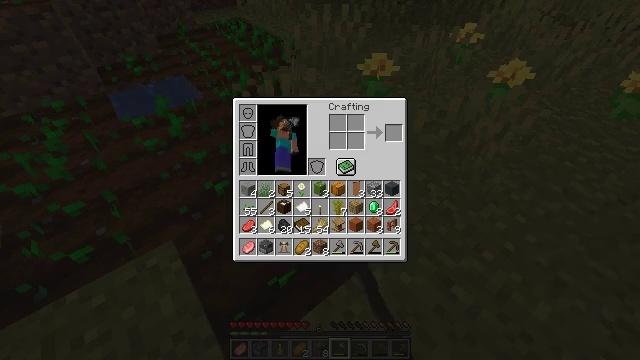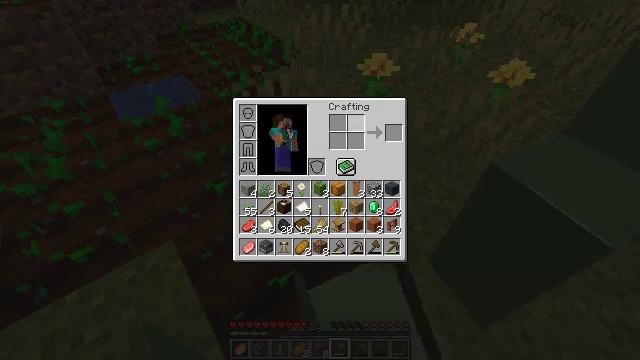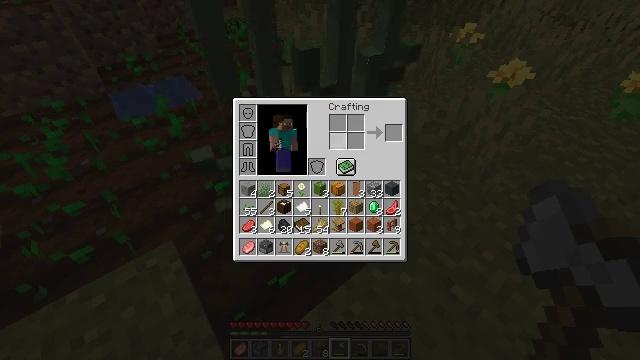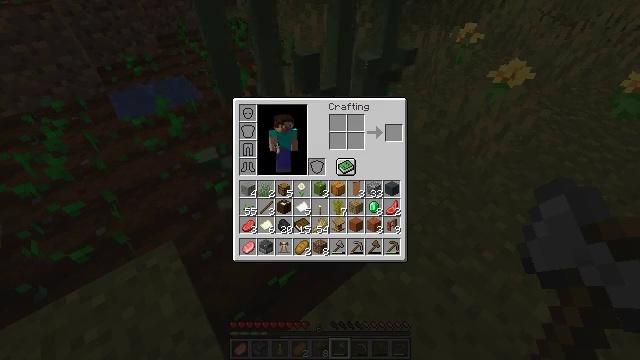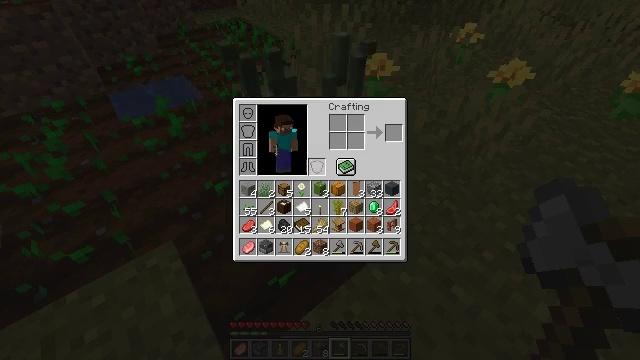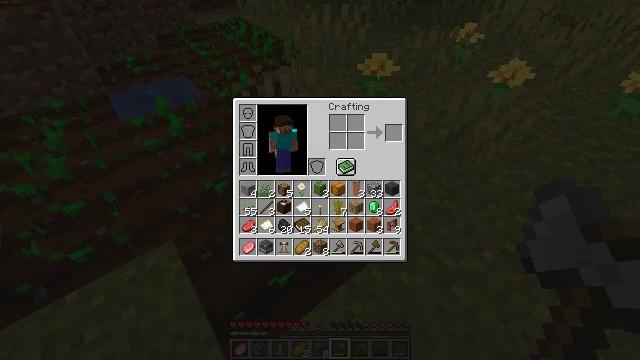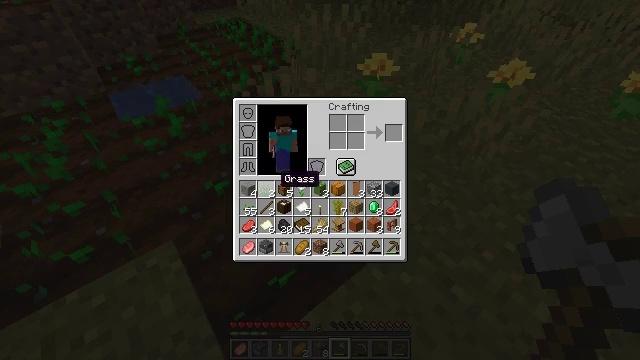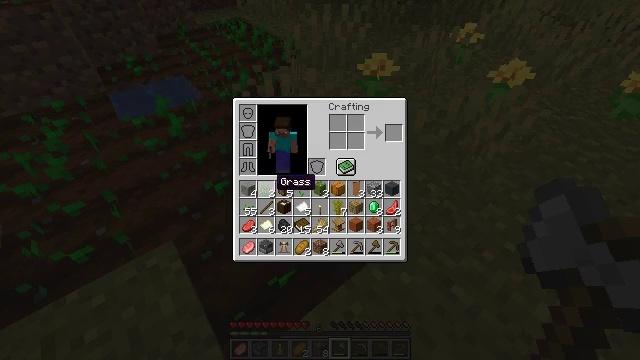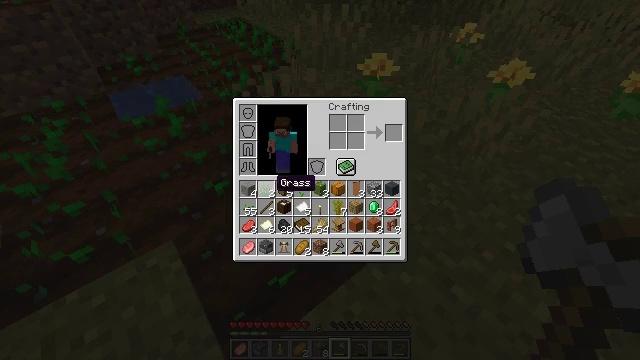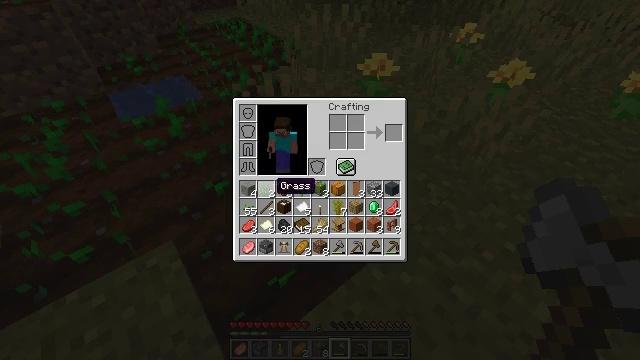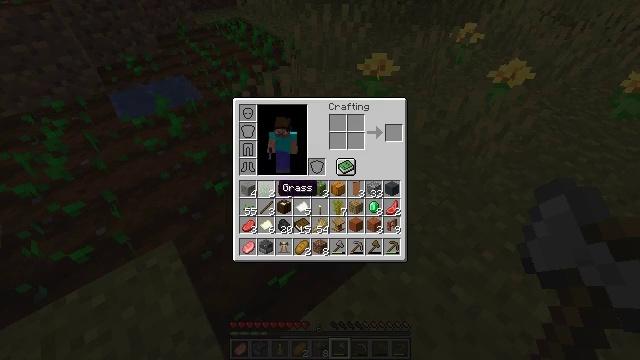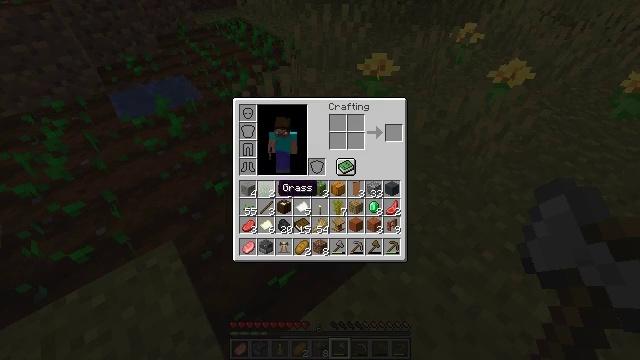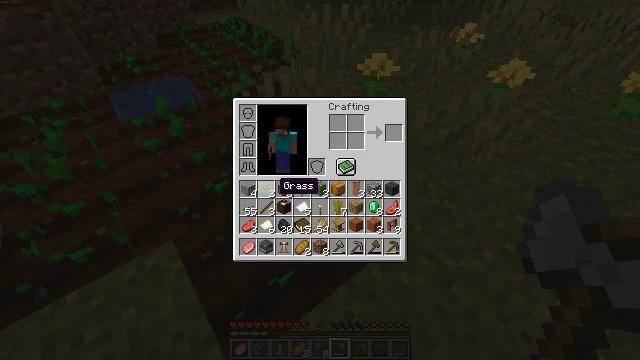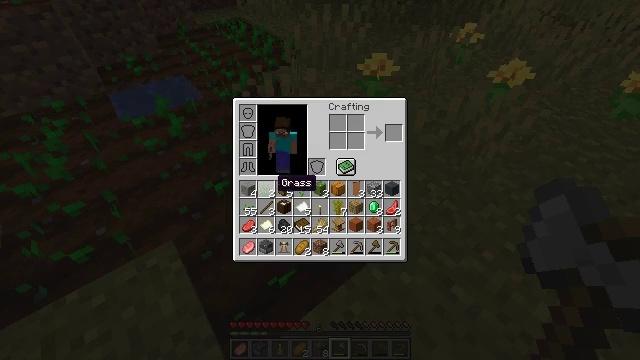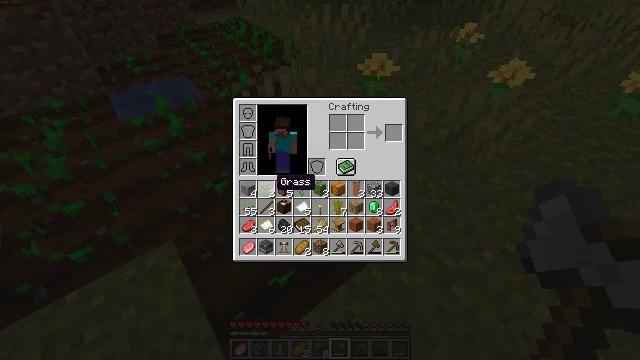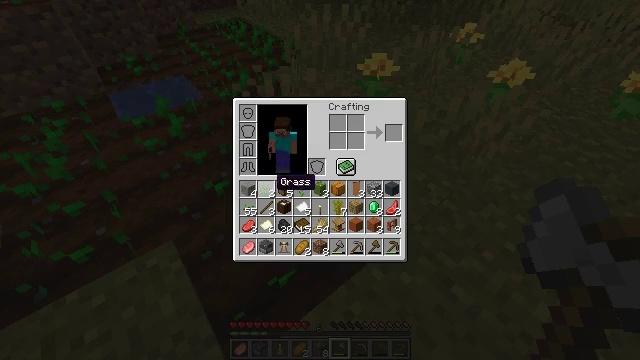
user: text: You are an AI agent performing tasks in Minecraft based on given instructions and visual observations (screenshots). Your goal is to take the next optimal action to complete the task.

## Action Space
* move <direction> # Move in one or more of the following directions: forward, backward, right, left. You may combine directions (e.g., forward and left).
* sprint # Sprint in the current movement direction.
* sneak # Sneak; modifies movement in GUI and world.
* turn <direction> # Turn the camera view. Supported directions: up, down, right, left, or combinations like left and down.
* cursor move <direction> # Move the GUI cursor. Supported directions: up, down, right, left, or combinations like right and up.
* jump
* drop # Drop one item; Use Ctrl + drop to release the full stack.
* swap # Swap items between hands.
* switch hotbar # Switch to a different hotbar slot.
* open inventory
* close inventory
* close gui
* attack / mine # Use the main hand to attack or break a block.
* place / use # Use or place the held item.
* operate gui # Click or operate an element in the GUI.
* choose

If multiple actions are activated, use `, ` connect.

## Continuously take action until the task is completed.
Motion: motion action
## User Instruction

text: Remove a grass block from the inventory.
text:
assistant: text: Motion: cursor move left and down, open gui
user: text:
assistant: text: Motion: cursor move left and down
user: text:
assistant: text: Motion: cursor move left and down
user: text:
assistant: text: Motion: no_op
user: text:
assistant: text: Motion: cursor move left and down
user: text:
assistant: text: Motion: cursor move left and down
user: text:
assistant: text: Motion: no_op
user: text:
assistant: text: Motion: no_op
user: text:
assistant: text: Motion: no_op
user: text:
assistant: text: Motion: no_op
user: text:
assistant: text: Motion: no_op
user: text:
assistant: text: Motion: no_op
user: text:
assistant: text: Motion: no_op
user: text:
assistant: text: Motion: no_op
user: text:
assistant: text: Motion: no_op
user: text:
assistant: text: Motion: operate gui
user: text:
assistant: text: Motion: operate gui
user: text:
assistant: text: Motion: cursor move up
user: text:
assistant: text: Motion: cursor move right and up
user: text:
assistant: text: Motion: cursor move right and up
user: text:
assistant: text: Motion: no_op
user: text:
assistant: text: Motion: operate gui
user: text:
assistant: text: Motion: operate gui
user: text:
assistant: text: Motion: operate gui
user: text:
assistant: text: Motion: no_op
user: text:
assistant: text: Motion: no_op
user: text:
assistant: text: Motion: no_op
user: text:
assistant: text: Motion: no_op
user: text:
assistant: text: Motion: cursor move down
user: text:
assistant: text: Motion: no_op